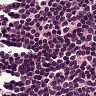
Metastatic tissue present: no